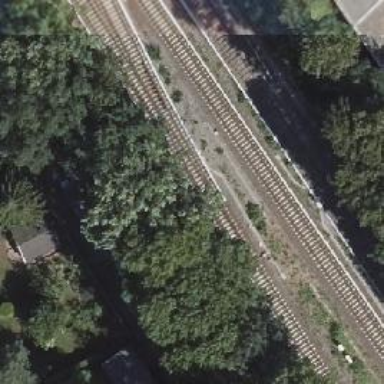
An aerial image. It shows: Railway switch.